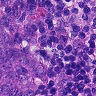
Metastatic tissue present: yes